Question:
I want both the image and text centered horizontally and vertically. What is the best way to go about this? I have tried float but it doesn't seem to be working. See the above image for ideal result
HTML:
'''
<div class="clearfix" id="one">
<img class="imac" src="imac.png">
<p1>
I want to work in Computer Design, changing the way people
interact with thoughtfully considered software and hardware
experiences.
</p1>
</div>
'''
CSS:
'''
#one{
background-color: #4E5B71;
width: 100%;
height: auto;
padding: 15px;
}
.clearfix{
overflow: auto;
}
p1{
font-family: AvenirNext-Regular;
font-size: 24px;
color: #FFFFFF;
line-height: 50px;
vertical-align: middle;
display: inline-block;
}
imac{
width: 100% auto;
height: auto;
float:left;
vertical-align: middle;
}
'''
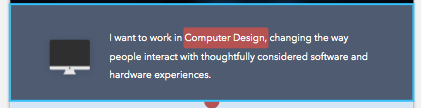
Answer: Demo: <URL>
'''
<div class="clearfix" id="one"> <img class="imac" src="http://placehold.it/70x50"> <p> I want to work in Computer Design, changing the way people interact with thoughtfully considered software and hardware experiences. </p>
</div>
'''
'''
#one{
background-color: #4E5B71;
width: 100%;
height: auto;
padding: 15px;
display: table;
}
.clearfix{
overflow: auto;
}
p{
font-family: AvenirNext-Regular;
font-size: 16px;
color: #FFFFFF;
vertical-align: middle;
display: table-cell;
}
.imac {
vertical-align: middle;
display: table-cell;
}
'''
using flexbox
Demo: <URL>
'''
#one{
background-color: #4E5B71;
width: 100%;
height: auto;
padding: 15px;
display: -webkit-flex;
display: flex;
align-items:center;
}
.clearfix{
overflow: auto;
}
p{
font-family: AvenirNext-Regular;
font-size: 16px;
color: #FFFFFF;
}
'''